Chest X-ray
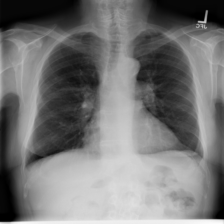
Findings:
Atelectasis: negative
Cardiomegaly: negative
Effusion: negative
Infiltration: positive
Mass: negative
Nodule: negative
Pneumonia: negative
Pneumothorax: negative
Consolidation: negative
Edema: negative
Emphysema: negative
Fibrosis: negative
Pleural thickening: negative
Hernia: negative